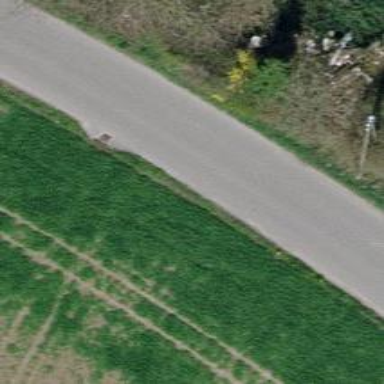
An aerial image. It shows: Unclassified road with grade1 track type.